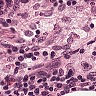
Metastatic tissue present: no